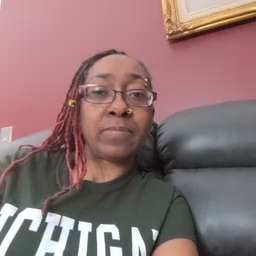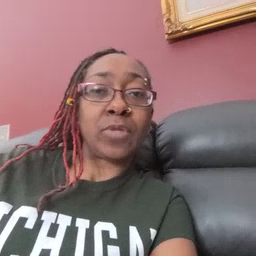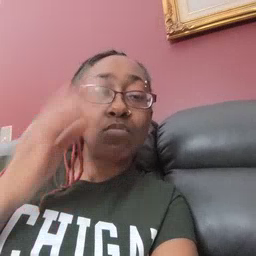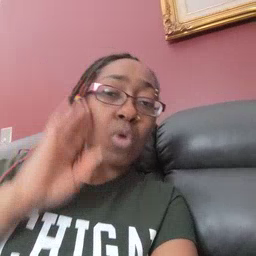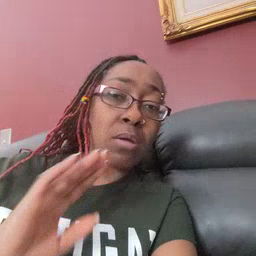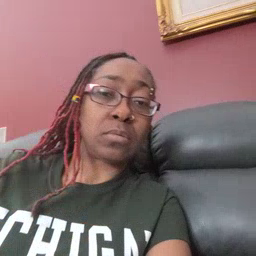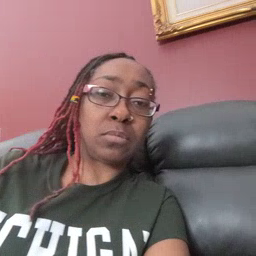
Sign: brown